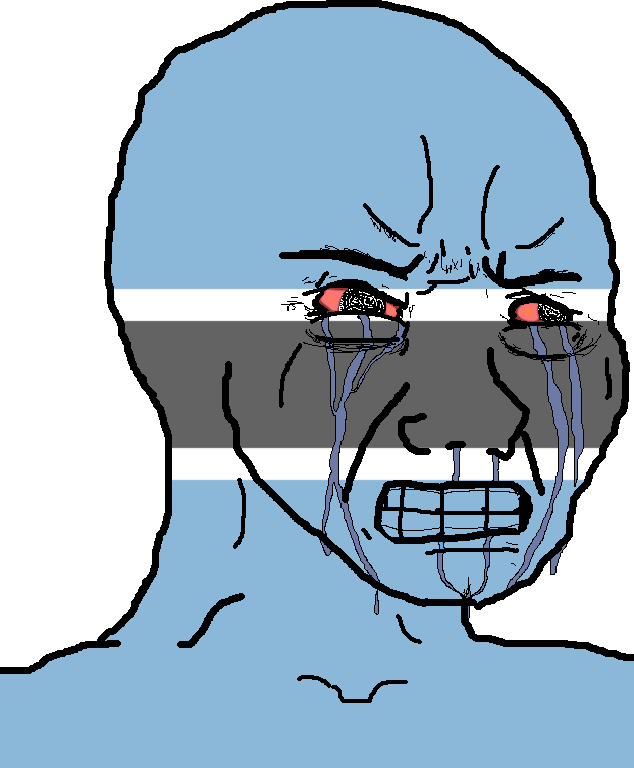
Label: 5_Crying_Wojak